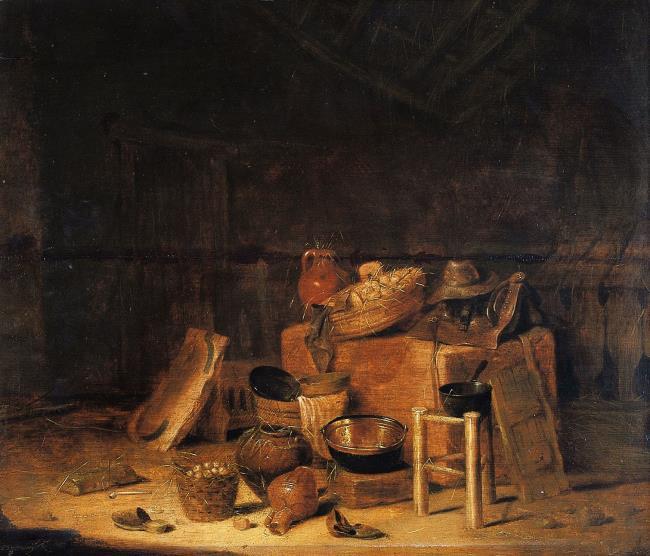
Title: Barn interior with various utensils
Artist: Pieter Steenwijck
Earliest date: 1643
Latest date: 1650
Genre: painting
Iconography: Tobacco
Keywords: farm still life, farmhouse interior, pig house, kettle, saucepan, jug (vessel), ewer (vessel), basket, vat (container), stool (seat), shoe, saddle, hat, pipe, tuber, onion, stoneware, terracotta